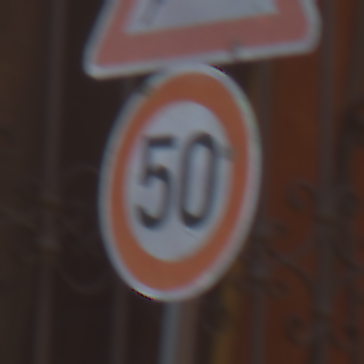
Verkehrszeichen: Geschwindigkeit50
Zusatzzeichen oben: WildwechselLinks
Umgebung: Outdoor, Urban
Tageszeit: MorningAfternoon
Wetter: Clear
Licht: Natural
Jahreszeit: NotSpecified
Kontrast: MediumContrast